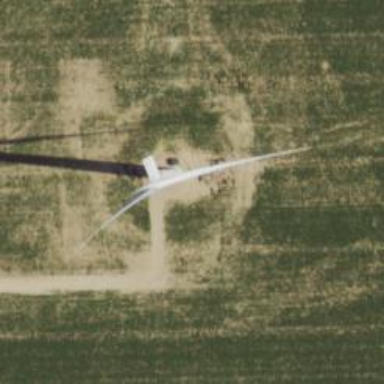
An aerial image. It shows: Wind generator powered by horizontal axis wind turbine.